Question:
I want to fetch data from a huge db that same ID number each yea , but different photo for each date
I want query to filter and show result with Last date including (ID and photo) to the given ID
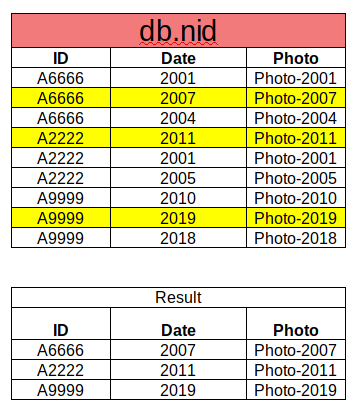
Answer: Possibly the most efficient method is:
'''
select n.*
from nid n
where n.date = (select max(n2.date) from nid n2 where n2.id = n.id);
'''
For performance, you want an index on 'nid(id, date)'.